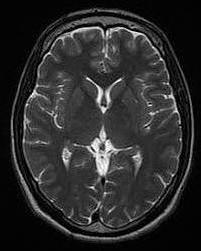
Label: notumor